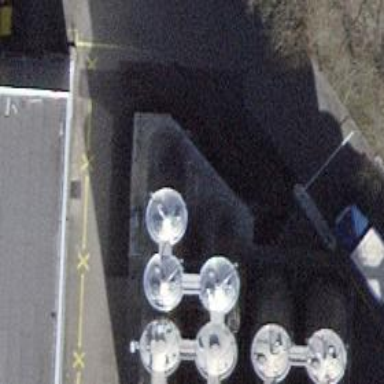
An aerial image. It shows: Storage tank that is man-made.